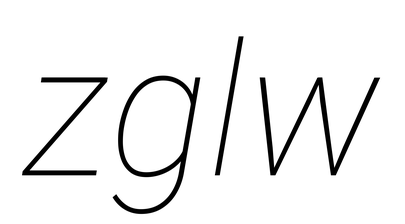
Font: Roboto-Italic_Thin_Italic